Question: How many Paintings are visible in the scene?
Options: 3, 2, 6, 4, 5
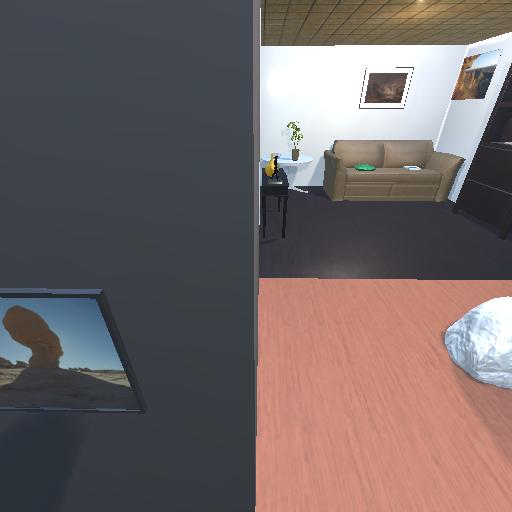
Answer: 3